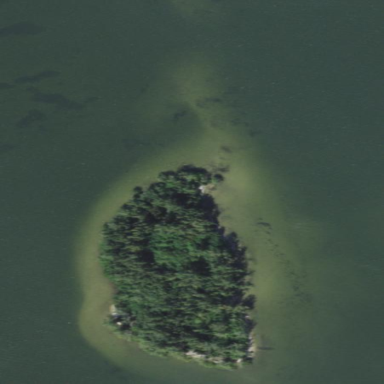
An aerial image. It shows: Islet.